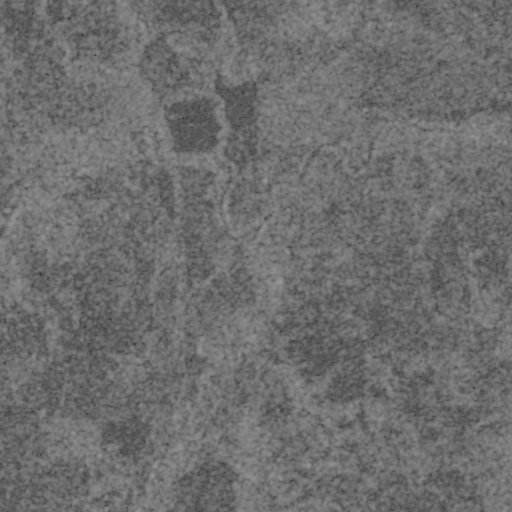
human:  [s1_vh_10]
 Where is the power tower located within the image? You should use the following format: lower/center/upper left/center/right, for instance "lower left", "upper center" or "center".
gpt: The power tower is located in the lower of the image.
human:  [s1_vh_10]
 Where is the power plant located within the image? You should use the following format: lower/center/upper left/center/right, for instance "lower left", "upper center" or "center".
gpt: There is no power plant in the image.

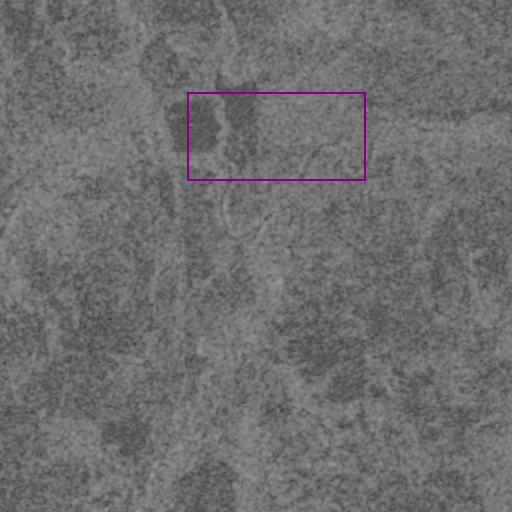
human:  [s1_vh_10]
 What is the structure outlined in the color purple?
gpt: There is no purple outline.
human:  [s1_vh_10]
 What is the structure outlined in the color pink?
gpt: There is no structure outlined in pink.